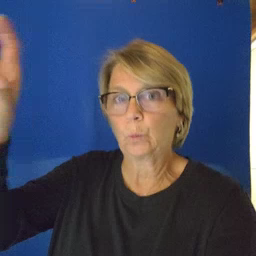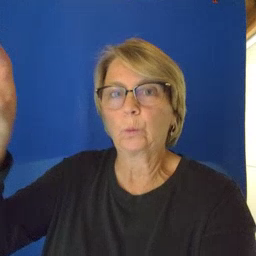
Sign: moon